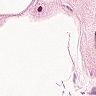
Metastatic tissue present: no